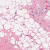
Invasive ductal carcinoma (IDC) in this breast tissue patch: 0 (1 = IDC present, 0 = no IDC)